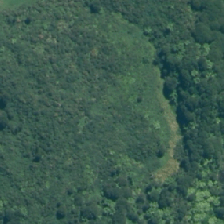
Land cover: grose_broom